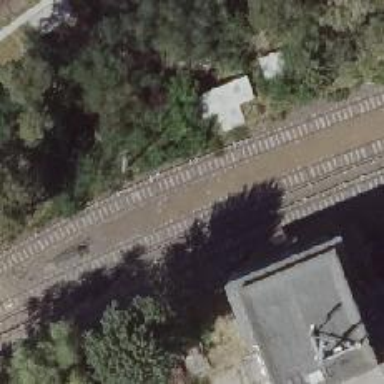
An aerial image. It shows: Yard with electrified rail at the bottom level.